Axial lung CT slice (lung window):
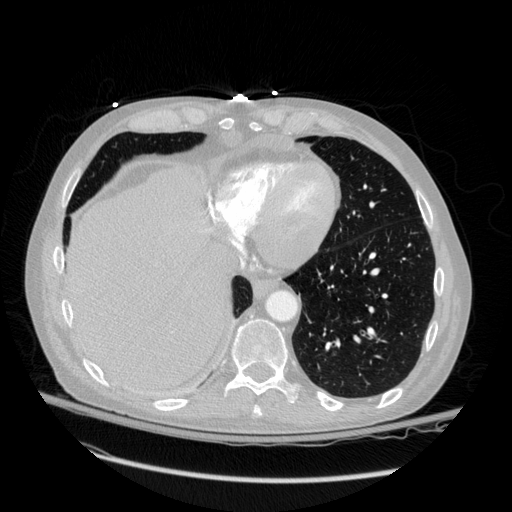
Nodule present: no